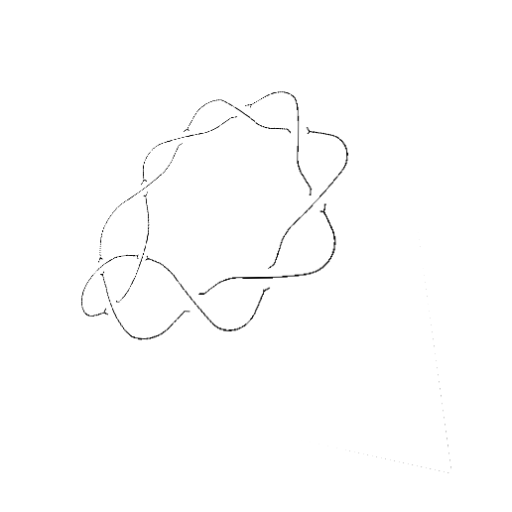
Crossing number: 10